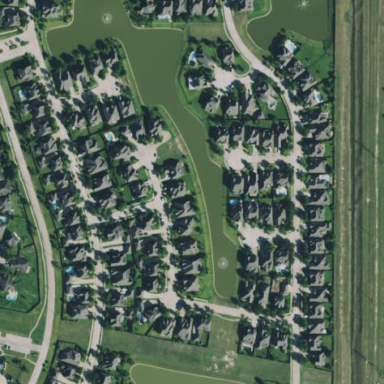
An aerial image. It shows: Residential area composed of single-family homes.